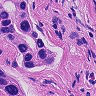
Metastatic tissue present: yes